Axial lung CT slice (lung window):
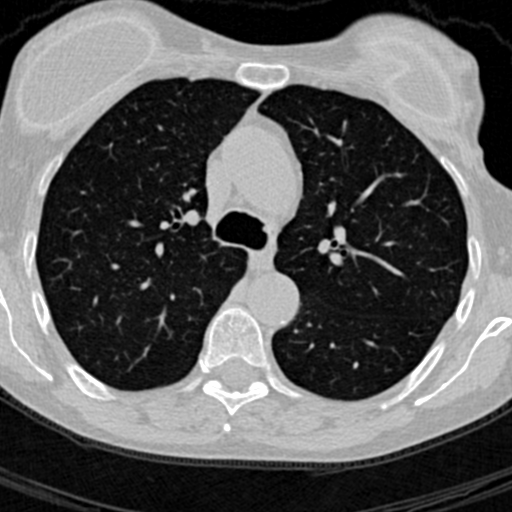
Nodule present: no